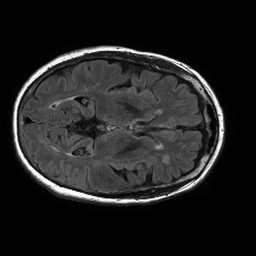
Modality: FLAIR
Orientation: axial
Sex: female
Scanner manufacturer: philips
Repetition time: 11 s
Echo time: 0.125 s